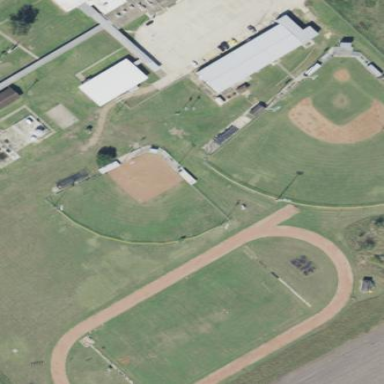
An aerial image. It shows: Baseball pitch for leisure and sports activities.